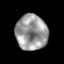
Tissue: prostate
Cell type: Epithelial cells
Senescence score: 0.3555
Nuclear area (px): 1097
Mean DAPI intensity: 153.785